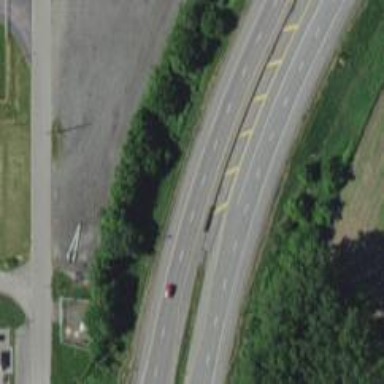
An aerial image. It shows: Expressway with asphalt surface and classified as primary highway.